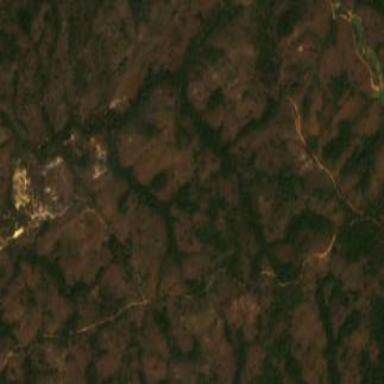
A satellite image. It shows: Forest area.